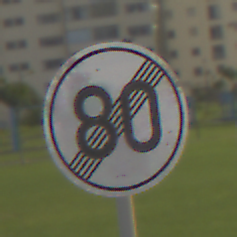
Verkehrszeichen: EndeGeschwindigkeit80
Umgebung: Outdoor, Suburban
Tageszeit: MorningAfternoon
Wetter: PartlyCloudy
Licht: Natural
Jahreszeit: NotSpecified
Kontrast: HighContrast